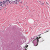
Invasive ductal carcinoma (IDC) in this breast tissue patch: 0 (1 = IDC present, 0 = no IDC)